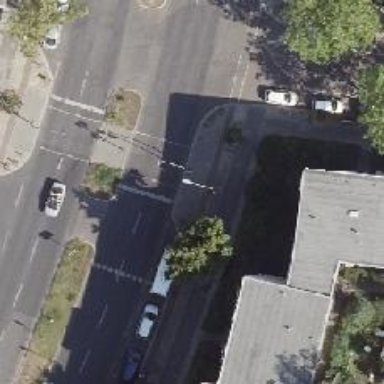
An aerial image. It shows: Road crossing with traffic signals.